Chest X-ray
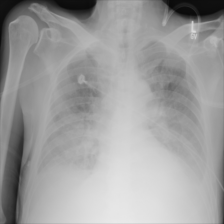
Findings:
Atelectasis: negative
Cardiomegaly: negative
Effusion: negative
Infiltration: negative
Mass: negative
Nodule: negative
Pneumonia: negative
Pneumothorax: negative
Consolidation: negative
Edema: negative
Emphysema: negative
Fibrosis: negative
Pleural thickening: negative
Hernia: negative